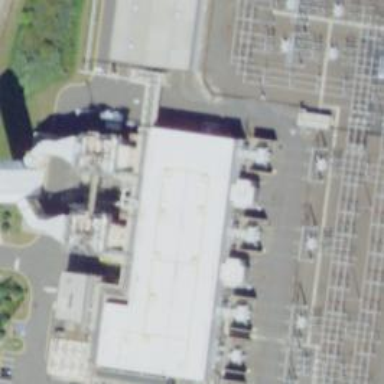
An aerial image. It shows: Gas-powered generator. It is gas turbine type generator.